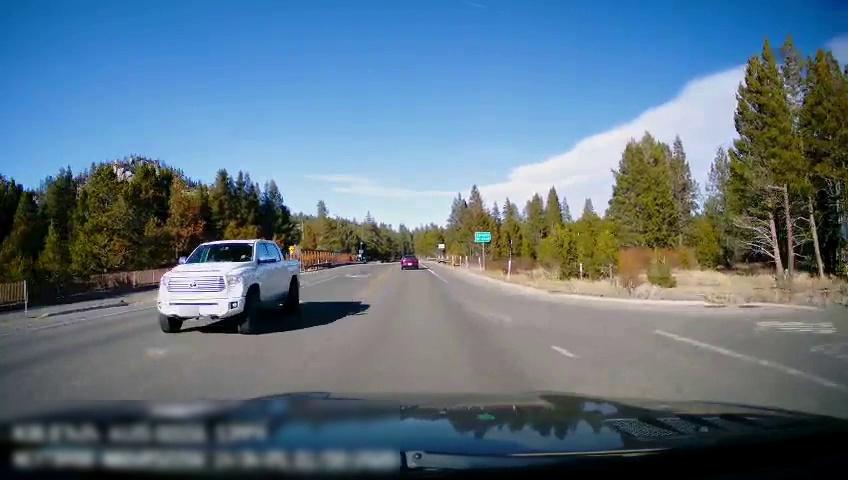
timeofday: Day
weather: Sunny
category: Drivable Space
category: Vehicles | Car
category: Vehicles | Truck
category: Lanes | Current Lane
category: Traffic | Signs